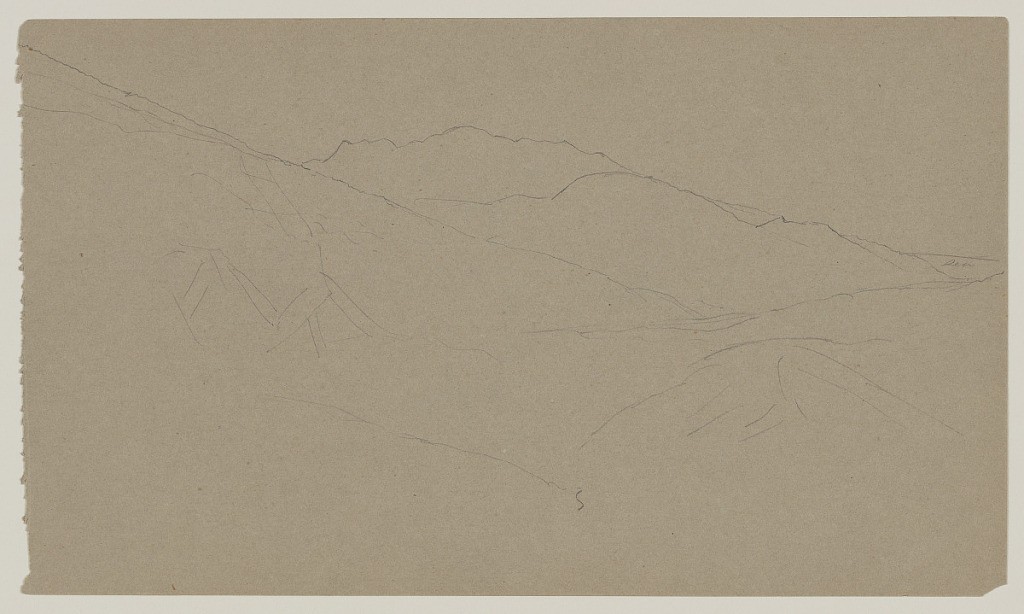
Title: Mountain Valley, Jamaica
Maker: Frederic Edwin Church, American, 1826–1900
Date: May–September 1865
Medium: Graphite on gray wove paper
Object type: Drawing
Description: Landscape sketch showing a mountain valley leading to the sea in Jamaica, viewed obliquely and rendered lightly. In foreground, a small hill at right transitions to the relatively flat valley floor in the middle distance. Beyond, tall mountain ridges bound the valley as they descend across the composition from left to right. In the background at right, they ocean is visible.